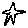
Label: star